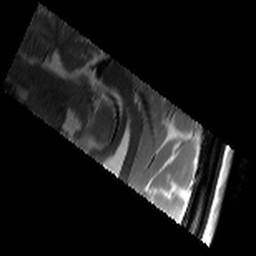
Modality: T2w
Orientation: sagittal
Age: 23
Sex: female
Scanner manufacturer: siemens
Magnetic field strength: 3 T
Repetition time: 8.02 s
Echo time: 0.08 s